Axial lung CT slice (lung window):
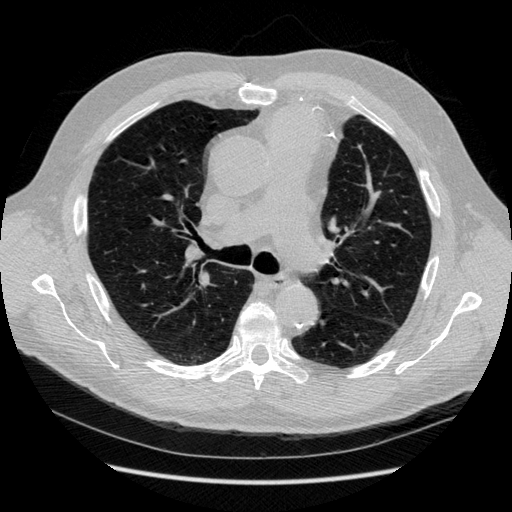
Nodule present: no